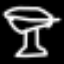
Label: bed